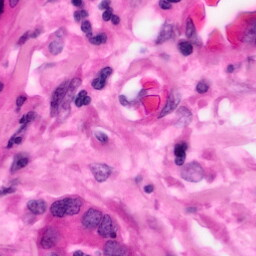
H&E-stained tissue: Pancreatic